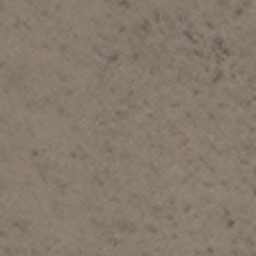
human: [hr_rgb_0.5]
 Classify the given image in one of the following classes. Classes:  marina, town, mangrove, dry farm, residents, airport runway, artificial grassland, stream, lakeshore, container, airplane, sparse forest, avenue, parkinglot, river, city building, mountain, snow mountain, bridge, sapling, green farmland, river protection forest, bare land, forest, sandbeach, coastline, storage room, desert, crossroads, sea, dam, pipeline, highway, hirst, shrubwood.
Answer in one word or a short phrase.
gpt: bare land